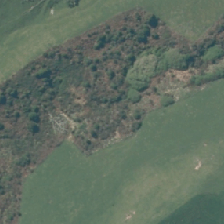
Land cover: grose_broom